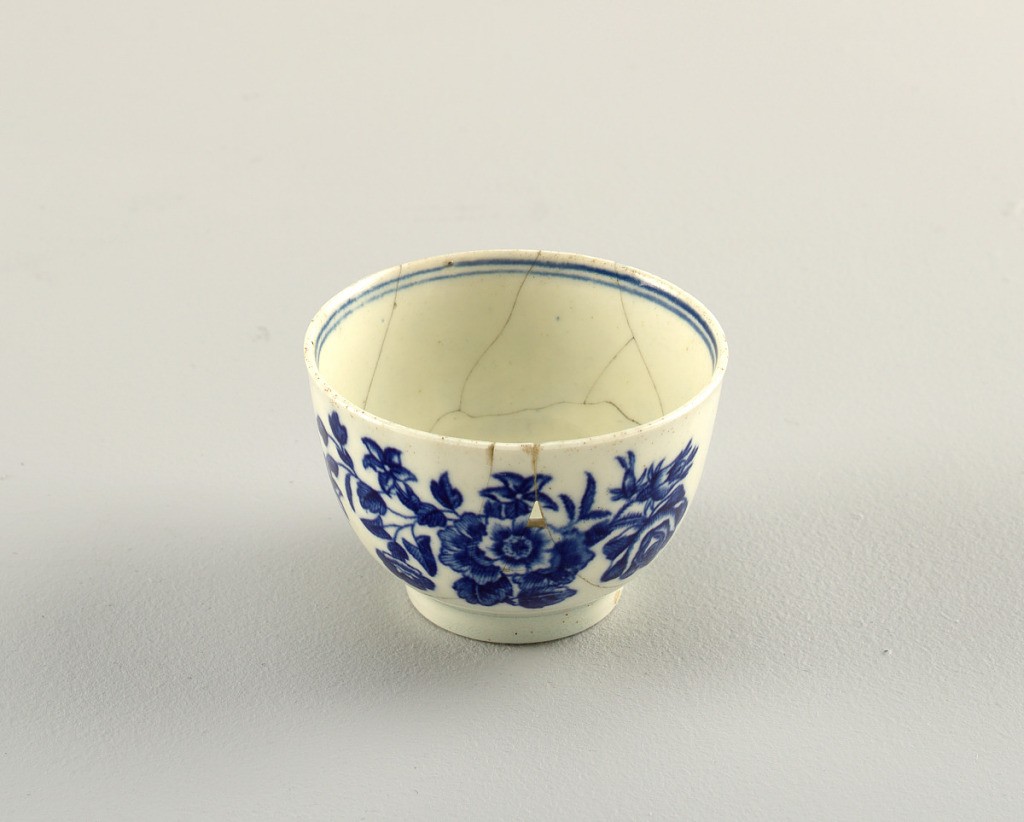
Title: Tea Bowl and Saucer
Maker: Royal Worcester, English, established 1751
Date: ca. 1770
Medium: soft paste porcelain, vitreous enamel
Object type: tea bowl and saucer
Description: Outcurving side with cylindrical foot, with curved side. Decoration of floral sprays and butterflies.